Aerial crown-view tile of a tropical tree (Barro Colorado Island, Panama), acquired 20241216:
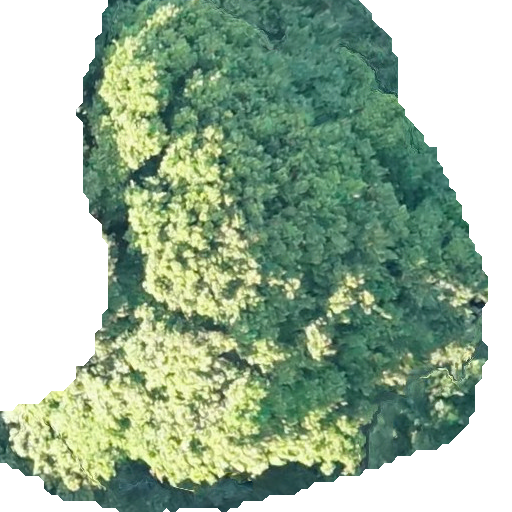
Species: Prioria copaifera
GBIF accepted scientific name: Prioria copaifera
Crown area: 267.233 m²